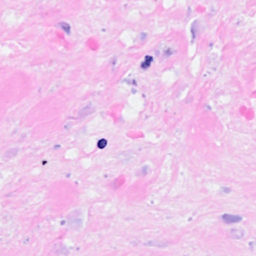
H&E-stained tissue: Breast